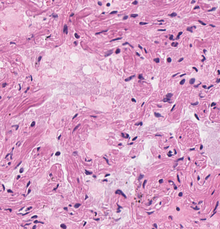
Tumor epithelial tissue: no
Tumor-associated stroma tissue: no
Normal tissue: yes